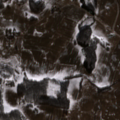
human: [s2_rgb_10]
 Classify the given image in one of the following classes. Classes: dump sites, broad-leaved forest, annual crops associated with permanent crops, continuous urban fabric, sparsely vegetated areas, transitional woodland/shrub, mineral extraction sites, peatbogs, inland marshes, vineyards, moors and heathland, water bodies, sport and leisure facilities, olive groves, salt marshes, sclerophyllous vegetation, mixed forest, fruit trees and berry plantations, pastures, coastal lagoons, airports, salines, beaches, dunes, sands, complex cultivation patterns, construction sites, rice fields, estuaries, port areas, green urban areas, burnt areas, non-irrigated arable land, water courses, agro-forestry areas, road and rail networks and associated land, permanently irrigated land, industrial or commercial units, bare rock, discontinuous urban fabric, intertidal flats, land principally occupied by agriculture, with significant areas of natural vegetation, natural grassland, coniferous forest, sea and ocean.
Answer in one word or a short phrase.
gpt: pastures, complex cultivation patterns, land principally occupied by agriculture, with significant areas of natural vegetation, broad-leaved forest